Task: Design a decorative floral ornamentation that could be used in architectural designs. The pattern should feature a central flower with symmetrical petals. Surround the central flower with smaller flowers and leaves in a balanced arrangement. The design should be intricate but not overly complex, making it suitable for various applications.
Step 425:
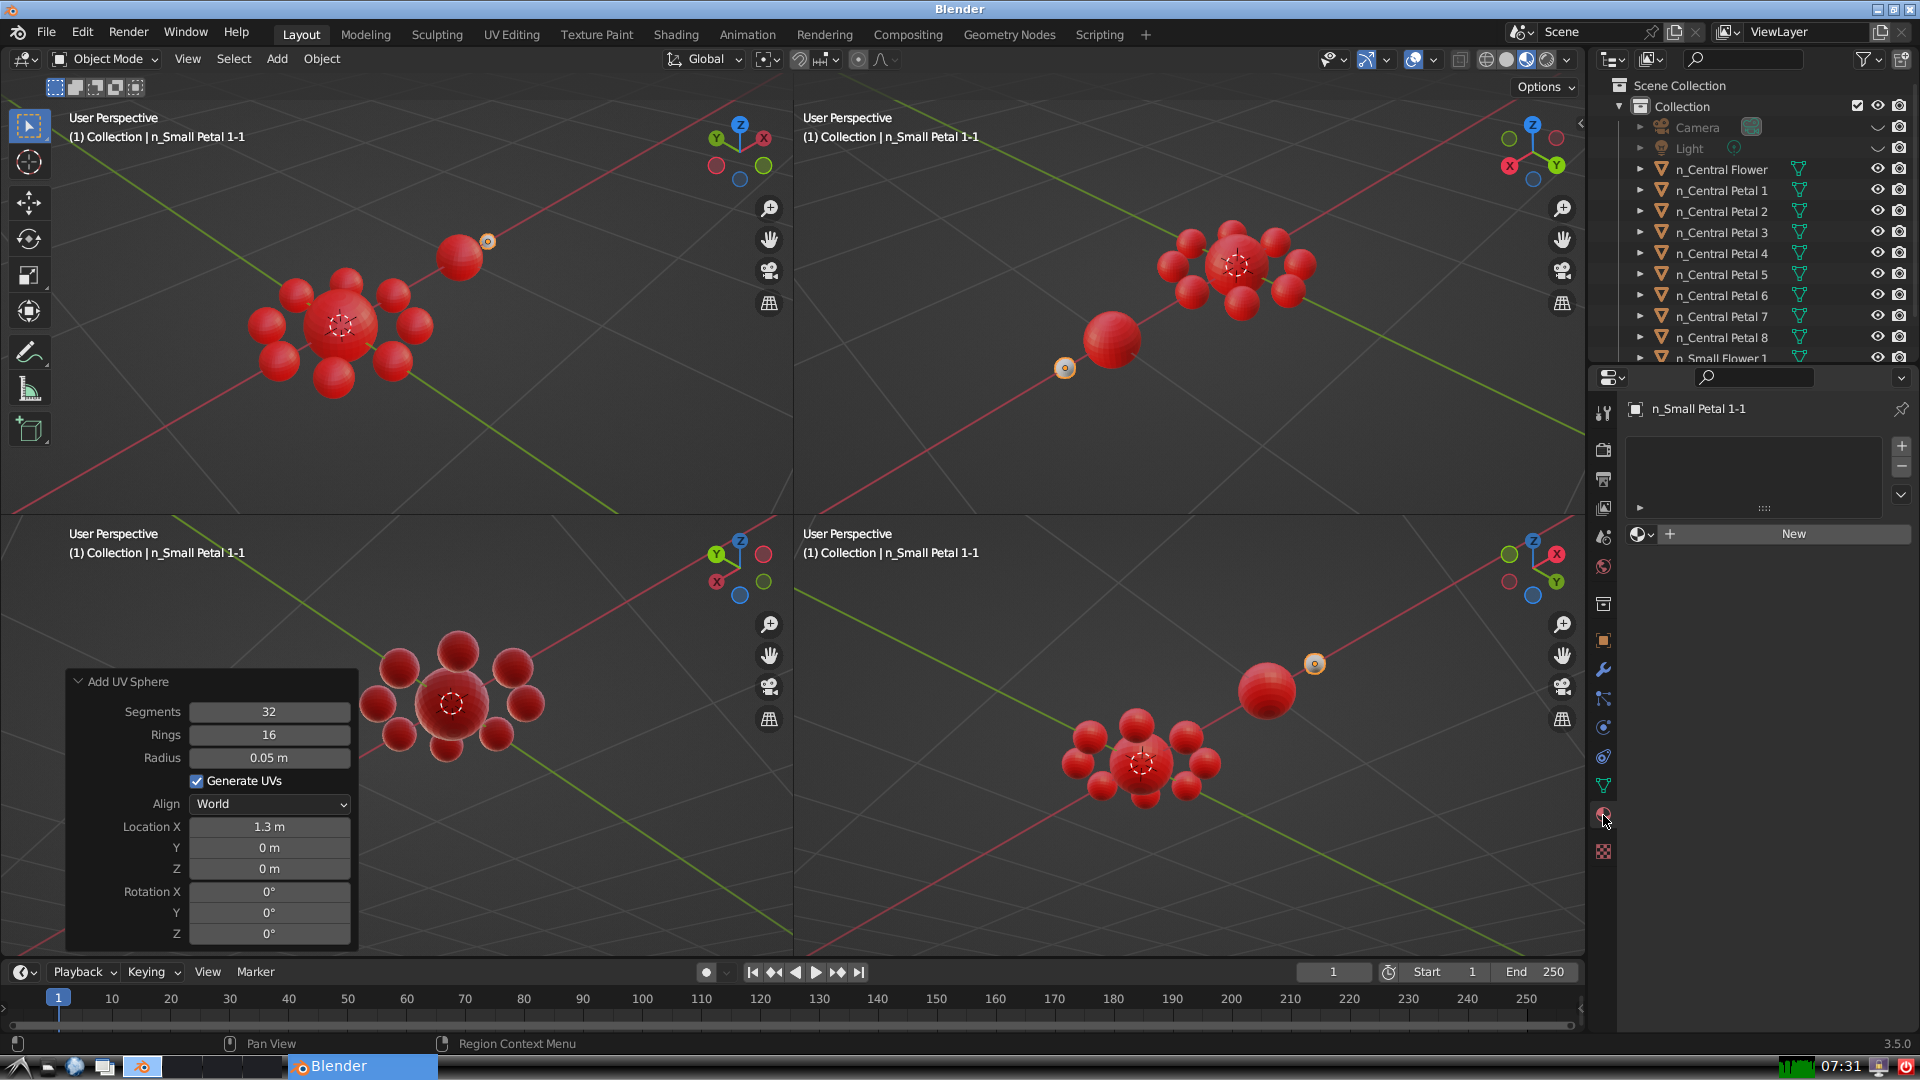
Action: {"mouse_move": [1636, 534]}